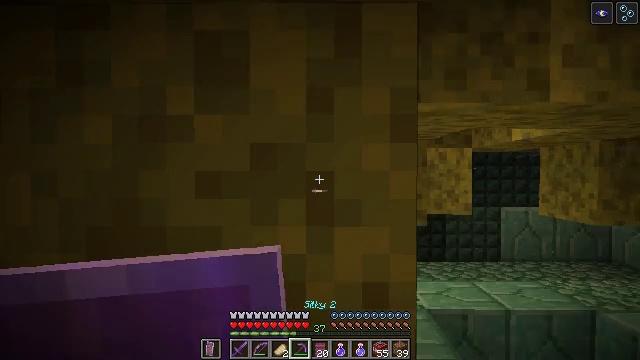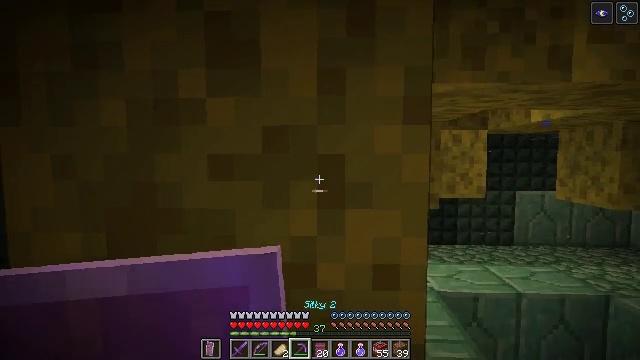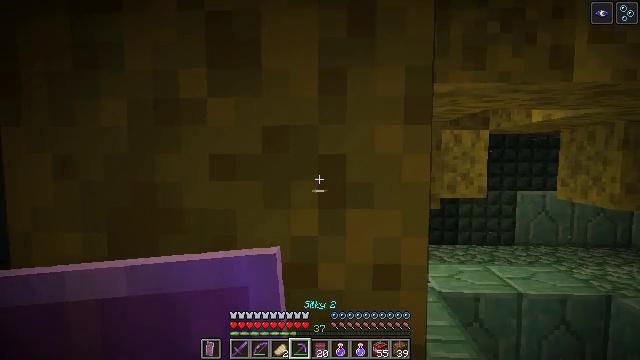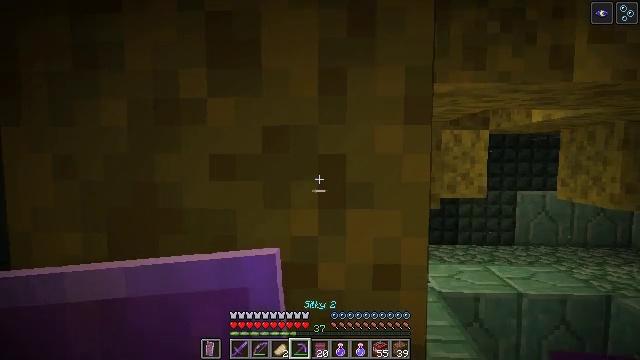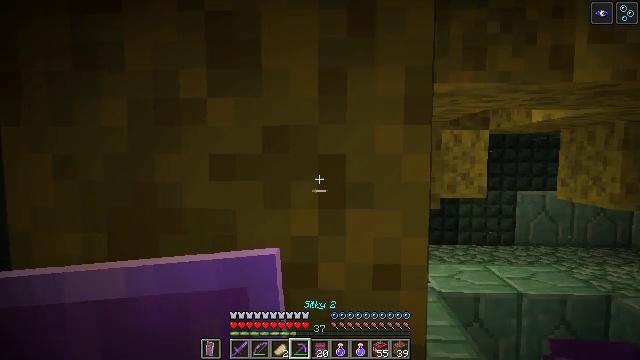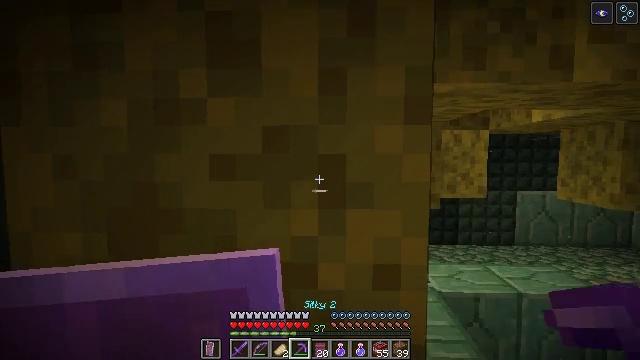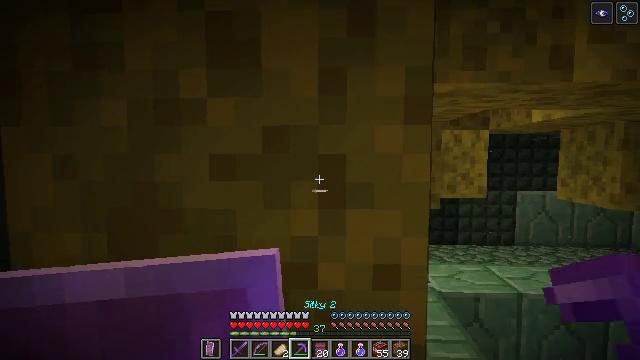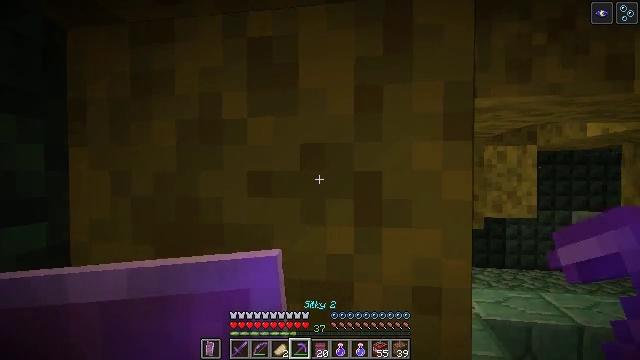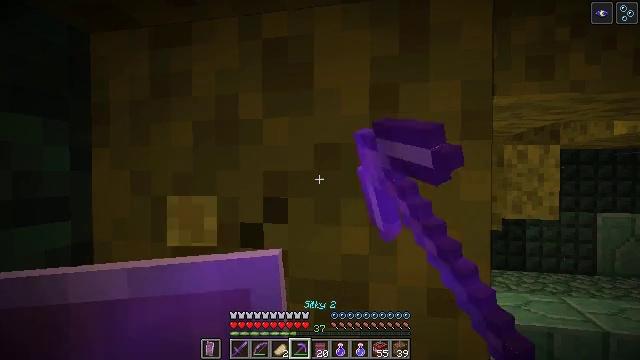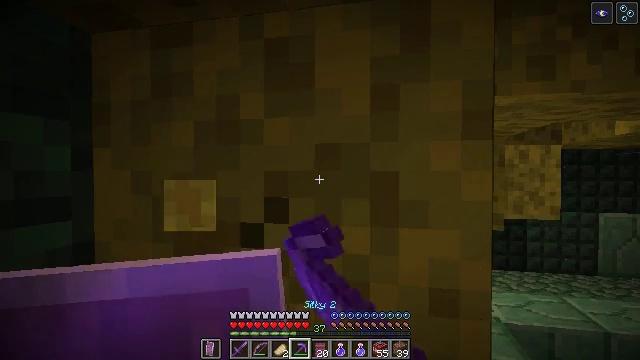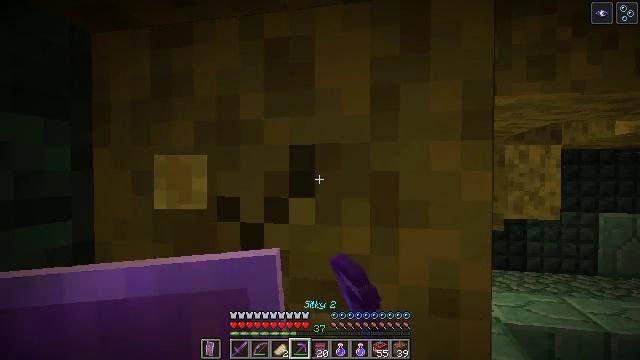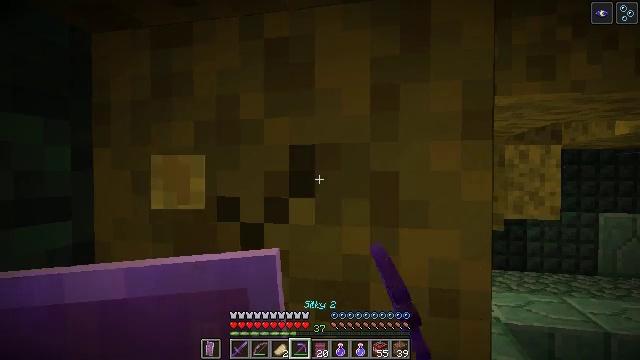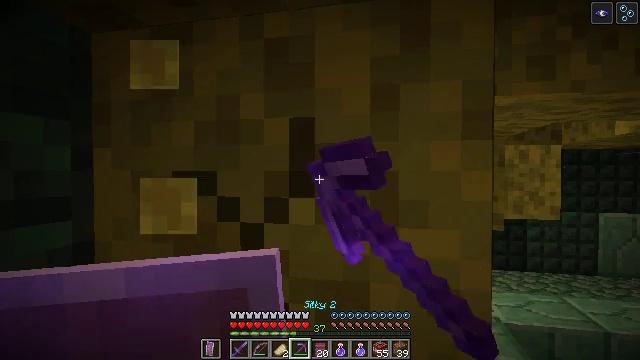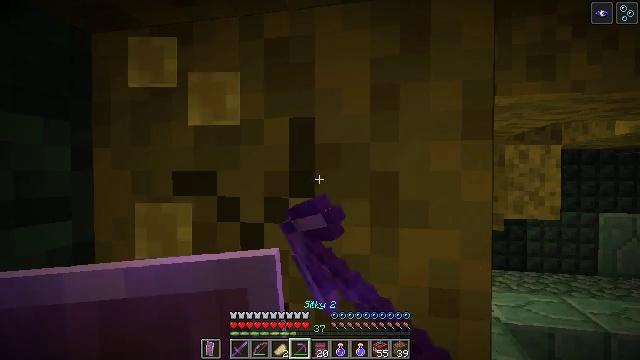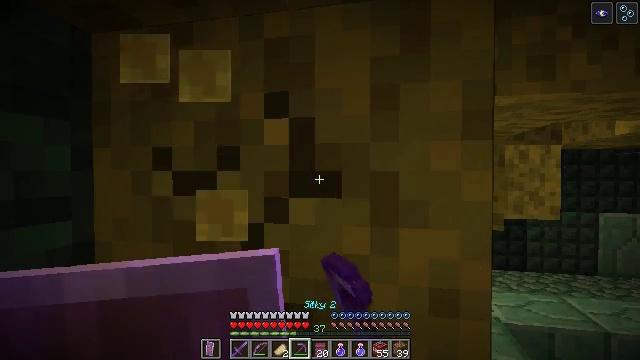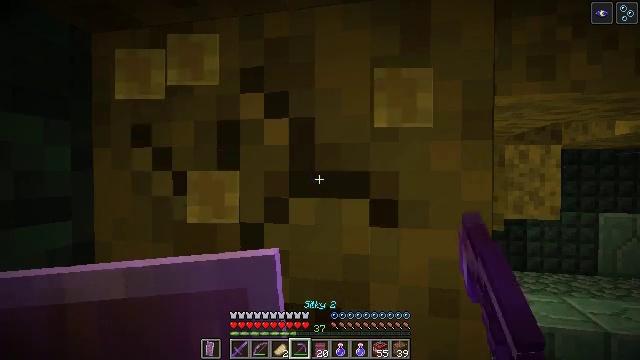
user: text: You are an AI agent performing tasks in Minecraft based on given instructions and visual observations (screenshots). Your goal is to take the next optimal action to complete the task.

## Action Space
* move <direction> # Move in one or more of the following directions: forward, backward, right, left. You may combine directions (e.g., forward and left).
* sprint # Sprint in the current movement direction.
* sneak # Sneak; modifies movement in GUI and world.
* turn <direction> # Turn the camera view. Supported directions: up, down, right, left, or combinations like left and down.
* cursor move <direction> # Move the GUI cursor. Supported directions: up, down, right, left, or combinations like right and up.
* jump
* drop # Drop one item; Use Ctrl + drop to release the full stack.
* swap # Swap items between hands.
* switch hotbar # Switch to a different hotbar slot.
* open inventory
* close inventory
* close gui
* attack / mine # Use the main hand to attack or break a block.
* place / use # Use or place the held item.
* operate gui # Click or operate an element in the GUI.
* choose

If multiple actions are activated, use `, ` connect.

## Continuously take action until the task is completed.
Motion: motion action
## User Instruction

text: Mine the wet sponge underwater.
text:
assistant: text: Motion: turn left and down
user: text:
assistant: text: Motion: no_op
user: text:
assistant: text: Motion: no_op
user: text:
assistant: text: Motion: no_op
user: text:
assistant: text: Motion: no_op
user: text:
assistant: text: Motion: no_op
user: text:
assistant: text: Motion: turn left and up, attack / mine
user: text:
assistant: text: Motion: turn left, attack / mine
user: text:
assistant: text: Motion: attack / mine
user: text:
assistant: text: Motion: attack / mine
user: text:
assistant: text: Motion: attack / mine
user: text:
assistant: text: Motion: attack / mine
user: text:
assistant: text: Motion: attack / mine
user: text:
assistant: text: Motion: attack / mine
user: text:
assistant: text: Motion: attack / mine
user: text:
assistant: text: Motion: attack / mine
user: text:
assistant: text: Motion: attack / mine
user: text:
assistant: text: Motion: attack / mine
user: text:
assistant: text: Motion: attack / mine
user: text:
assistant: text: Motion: attack / mine
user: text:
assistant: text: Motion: attack / mine
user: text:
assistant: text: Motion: attack / mine
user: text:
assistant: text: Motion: attack / mine
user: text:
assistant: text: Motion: attack / mine
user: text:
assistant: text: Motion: attack / mine
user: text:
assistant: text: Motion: attack / mine
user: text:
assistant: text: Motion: attack / mine
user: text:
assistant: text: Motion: attack / mine
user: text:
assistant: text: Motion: attack / mine
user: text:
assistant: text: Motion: attack / mine